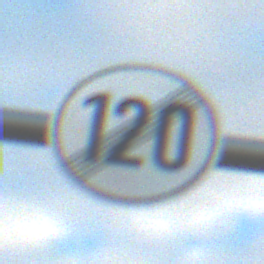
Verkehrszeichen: EndeGeschwindigkeit120
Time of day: SunriseSunset
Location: Outdoor (RoadRail)
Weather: PartlyCloudy
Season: NotSpecified
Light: Natural